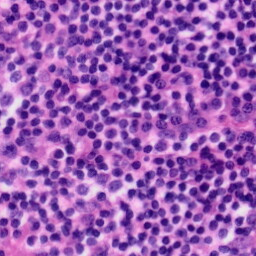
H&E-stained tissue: Tonsil